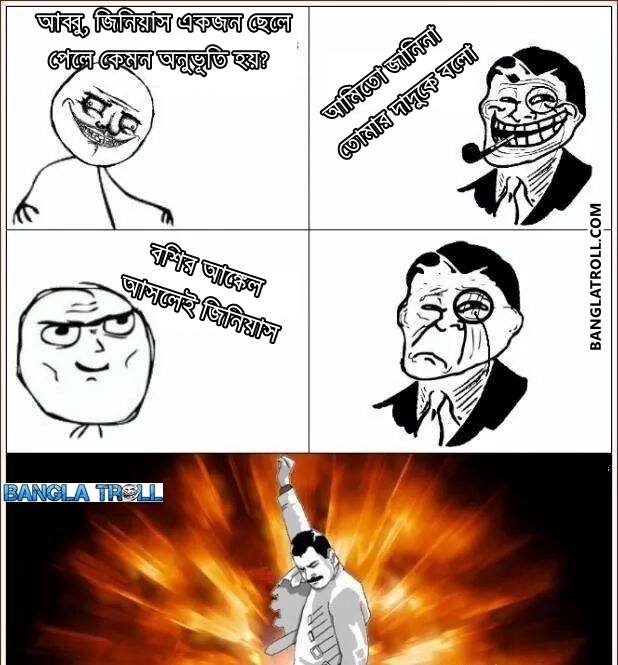
Text: আব্বু, জিনিয়াস একজন ছেলে পেলে কেমন অনুভূতি হয়? আমিতো জানিনা তোমার দাদুকে বলো বশির আঙ্কেল আসলেই জিনিয়াস
Label: Non Hate